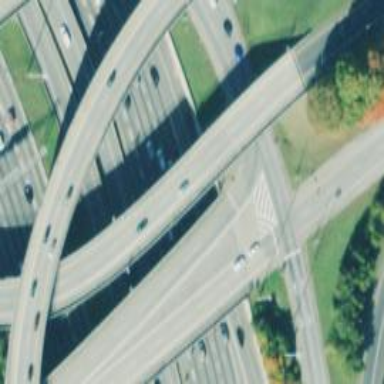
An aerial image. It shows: Trunk link highway bridge.